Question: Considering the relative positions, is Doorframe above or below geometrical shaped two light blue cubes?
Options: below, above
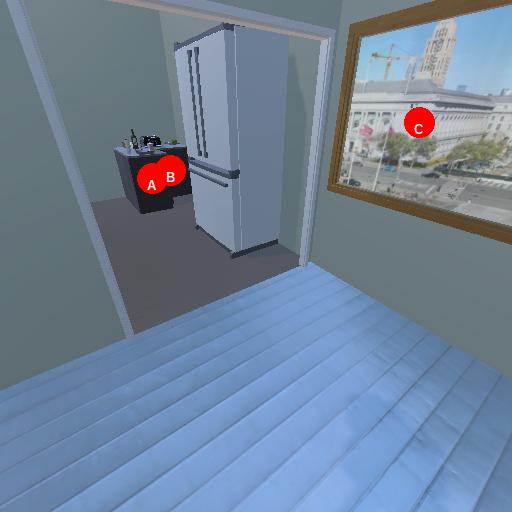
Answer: below